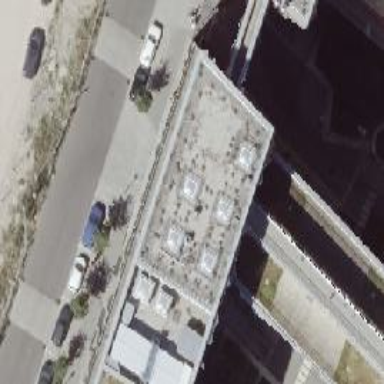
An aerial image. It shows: Parking entrance.